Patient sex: M
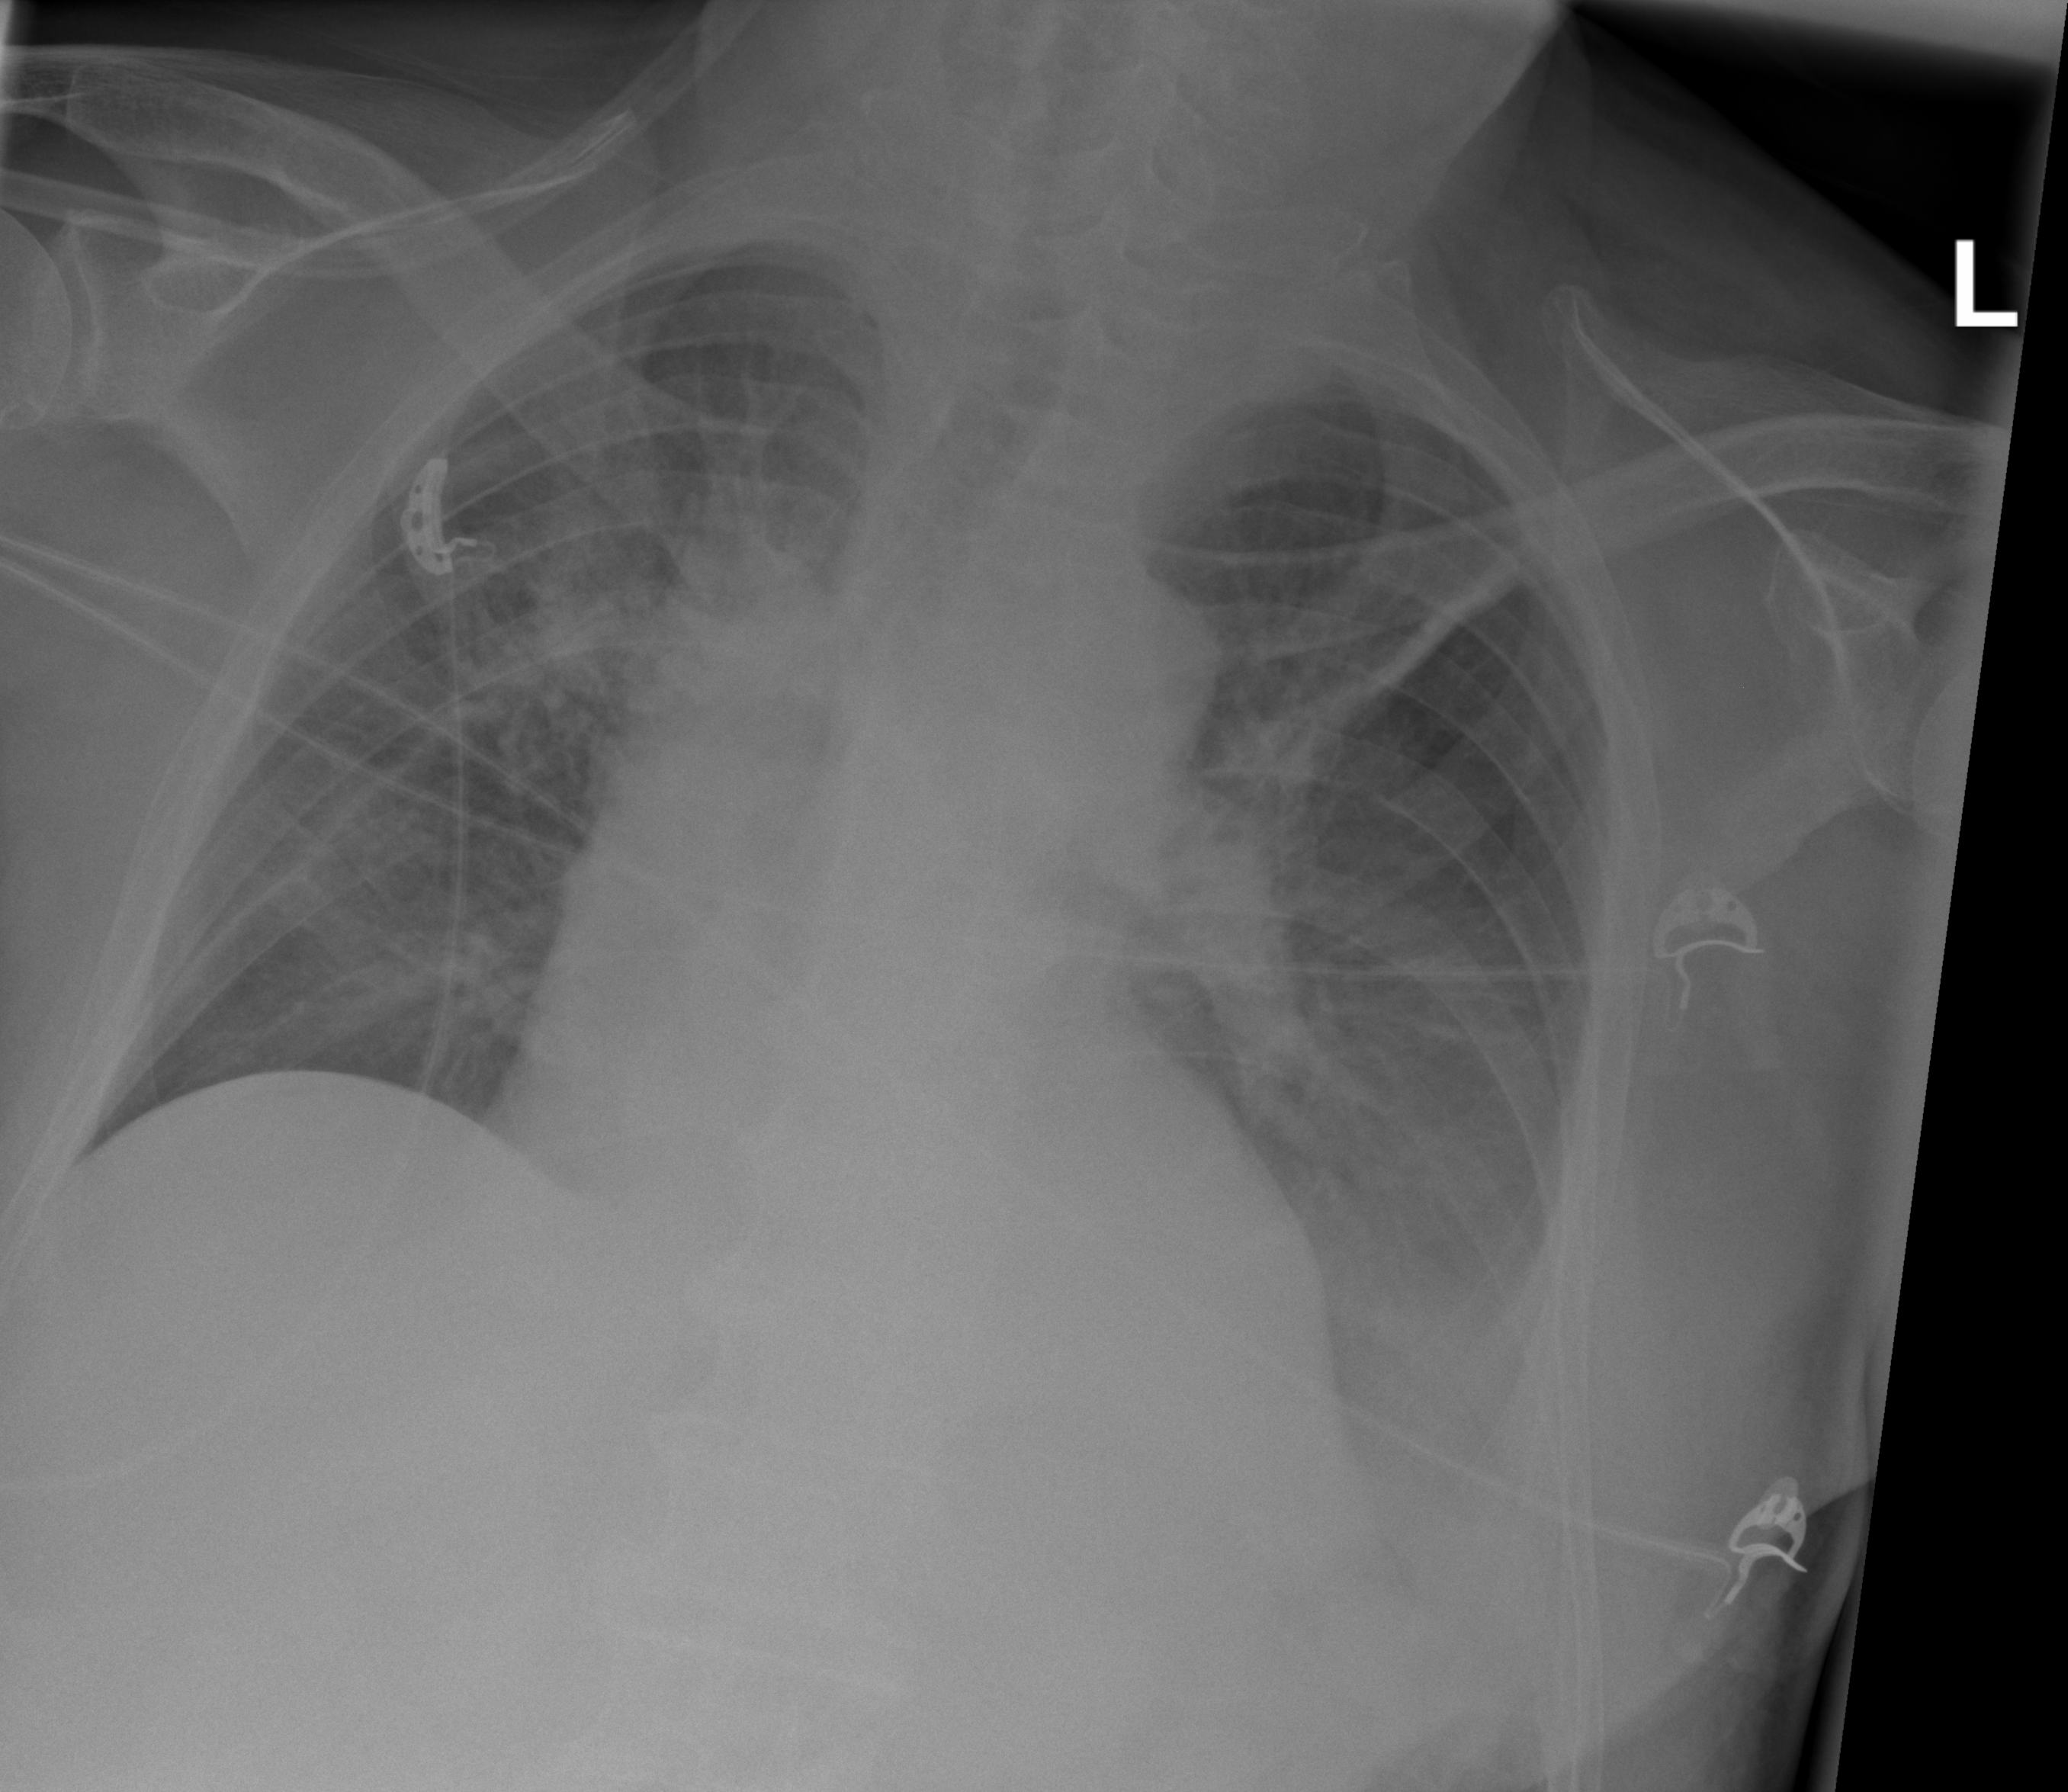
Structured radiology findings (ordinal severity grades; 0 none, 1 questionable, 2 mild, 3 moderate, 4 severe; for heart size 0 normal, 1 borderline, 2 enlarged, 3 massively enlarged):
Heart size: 2
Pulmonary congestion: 2
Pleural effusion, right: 0
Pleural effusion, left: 2
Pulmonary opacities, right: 2
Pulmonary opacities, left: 0
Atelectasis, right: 2
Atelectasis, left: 2